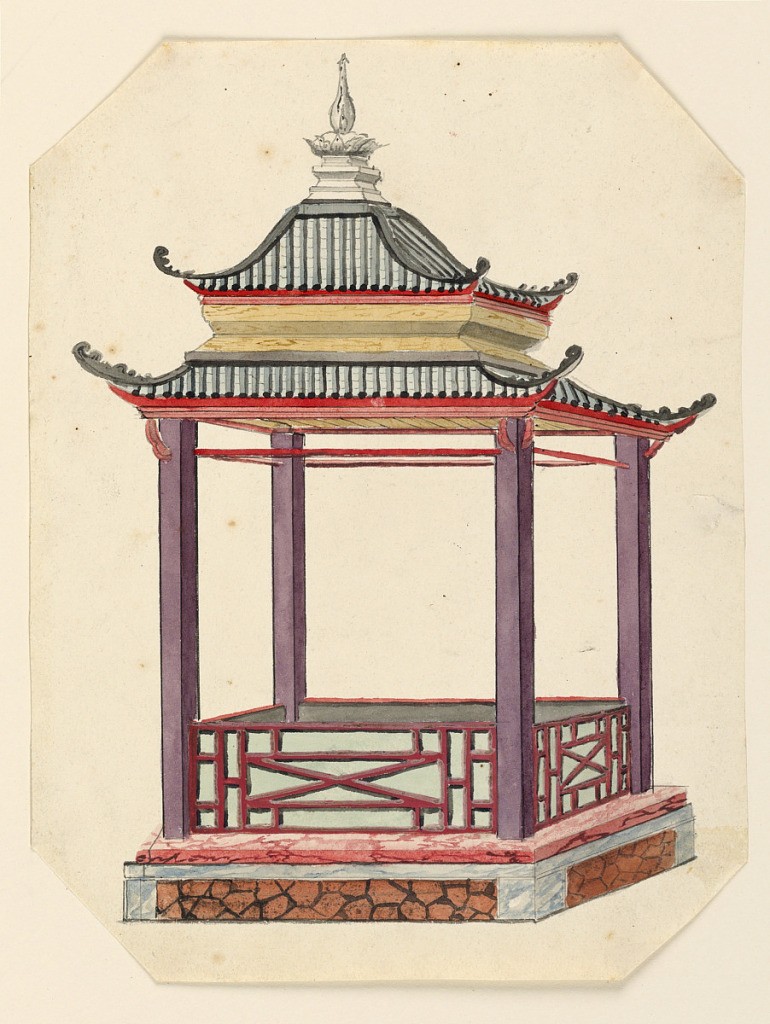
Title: Design for a Chinese Pavilion
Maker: Frederick Crace, English, 1779–1859
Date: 1815–22
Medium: Brush and watercolor, pen and ink on paper
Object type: Drawing
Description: Vertical rectangle. An open pavilion, rectangular in plan, with a two-tiered pagoda roof supported by four columns. The structure stands on a podium. A low balustrade, decorated with lattice-work, encircles the porch.

Original album associated with this collection still exists.  See 1948-40-1 accessory